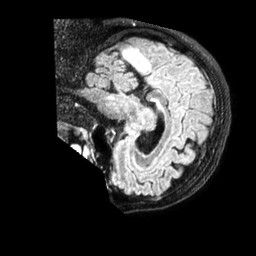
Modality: FLAIR
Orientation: sagittal
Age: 56
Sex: female
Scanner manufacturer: philips
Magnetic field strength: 1.5 T
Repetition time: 4.8 s
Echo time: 0.3364 s